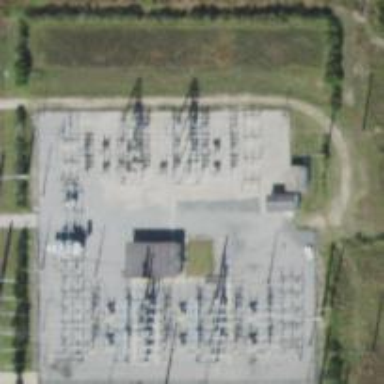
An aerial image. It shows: Switch for power supply.